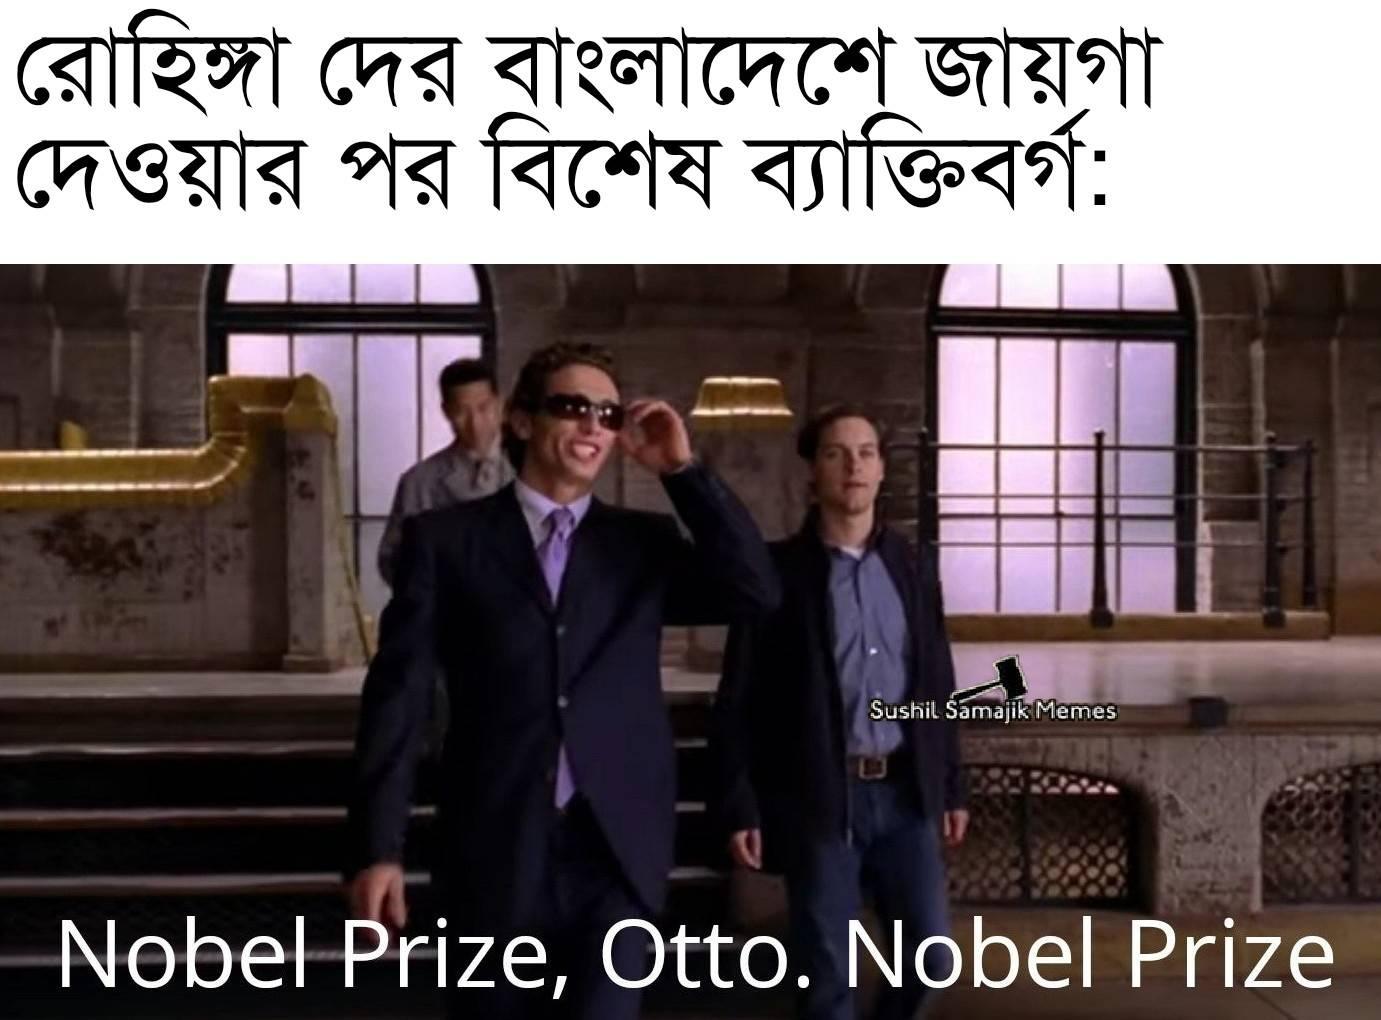
Caption: রোহিঙ্গা দের বাংলাদেশে জায়গা দেওয়ার পর বিশেষ ব্যাক্তিবর্গ    Nobel Prize, Otto. Nobel Prize
Label: non-hate